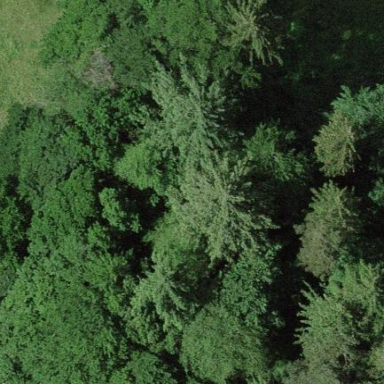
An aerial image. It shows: Forest area.